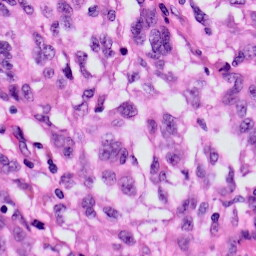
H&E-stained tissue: Skin